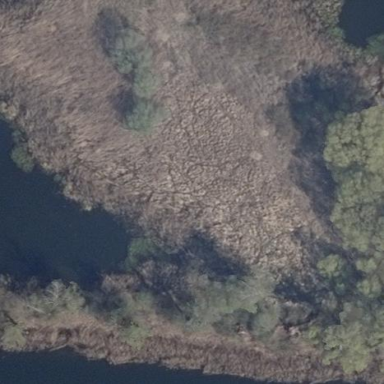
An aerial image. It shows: Wetland area dominated by reedbeds.